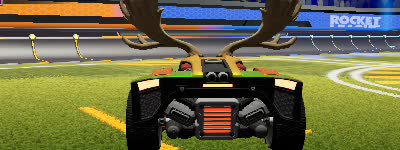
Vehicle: breakout